Question: Count the number of objects in the diagram.
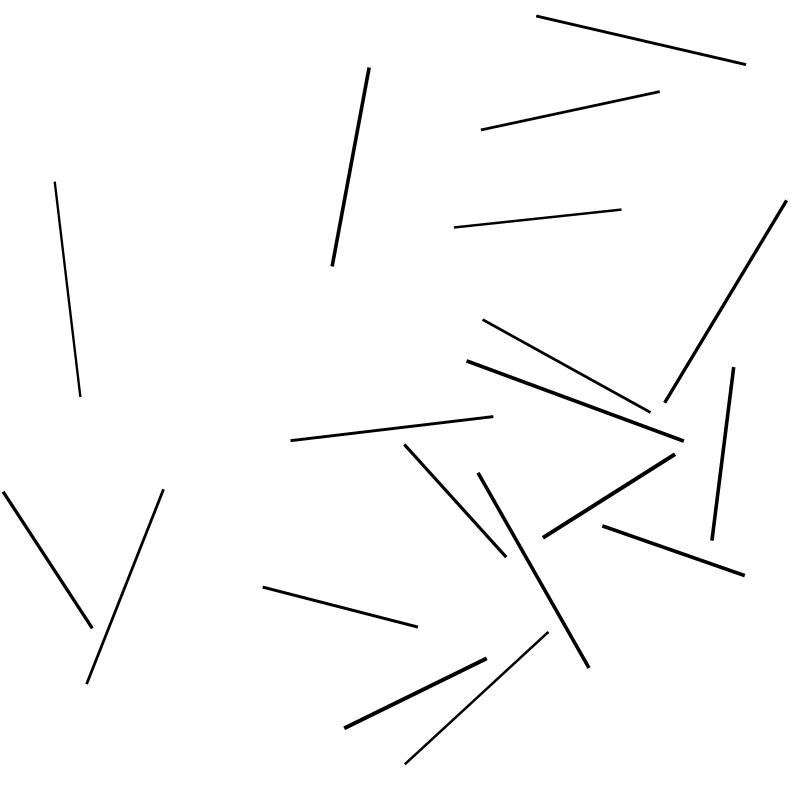
Answer: 19